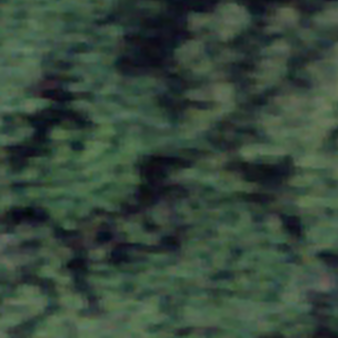
Label: other